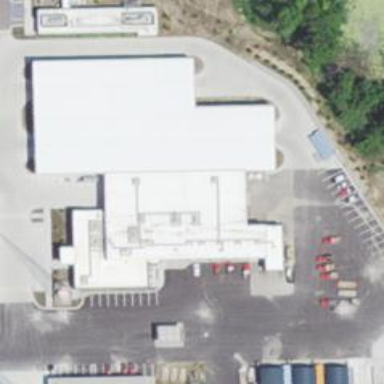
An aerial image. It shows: Public building.